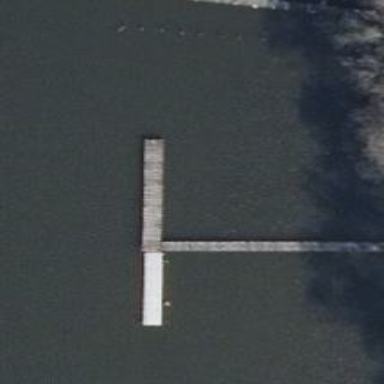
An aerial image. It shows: Man-made pier.